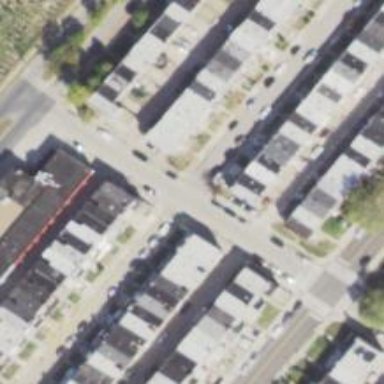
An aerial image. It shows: Alley classified as service road.